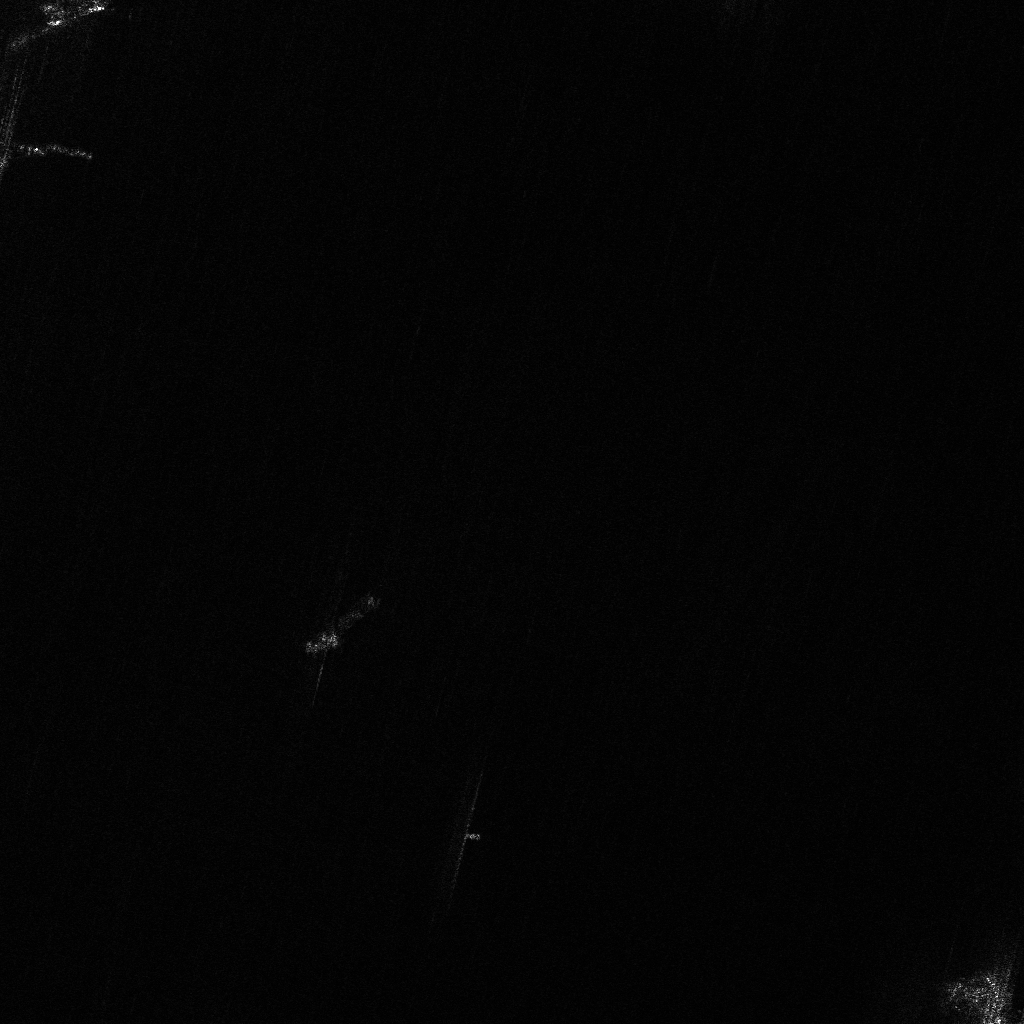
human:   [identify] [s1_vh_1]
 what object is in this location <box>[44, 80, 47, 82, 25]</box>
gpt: <ref>1 medium container at the bottom</ref>